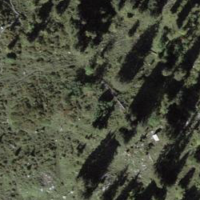
EUNIS habitat code: 23
Species observed at this site:
Salix retusa